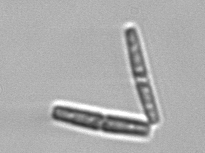
Label: Thalassionema